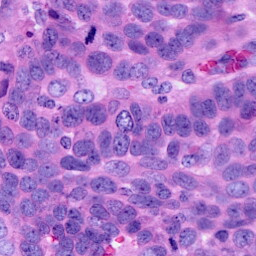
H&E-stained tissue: Ovarian